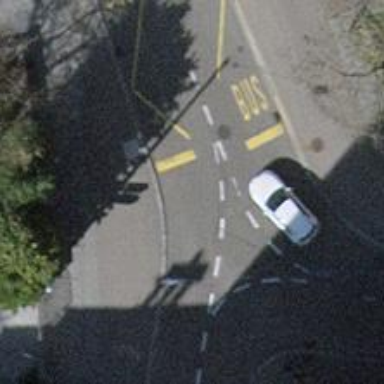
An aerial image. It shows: Bus stop with platform for public transport.